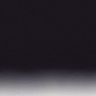
Metastatic tissue present: no